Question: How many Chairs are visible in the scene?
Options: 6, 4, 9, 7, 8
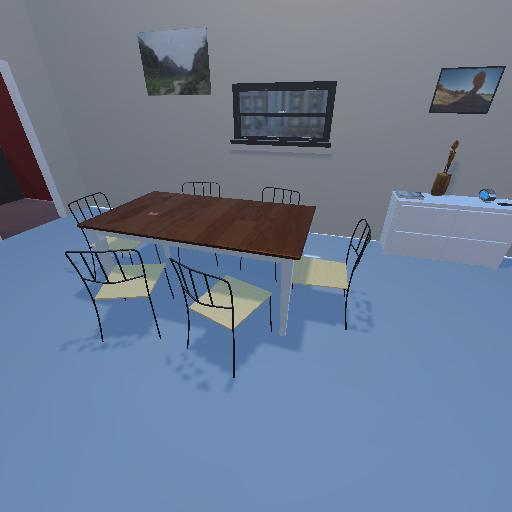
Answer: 6